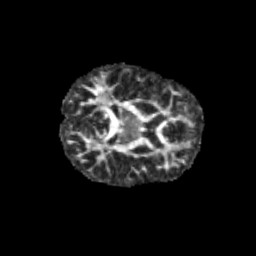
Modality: FA
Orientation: axial
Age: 9
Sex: male
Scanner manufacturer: siemens
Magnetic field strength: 3 T
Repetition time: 3.8 s
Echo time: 0.07 s